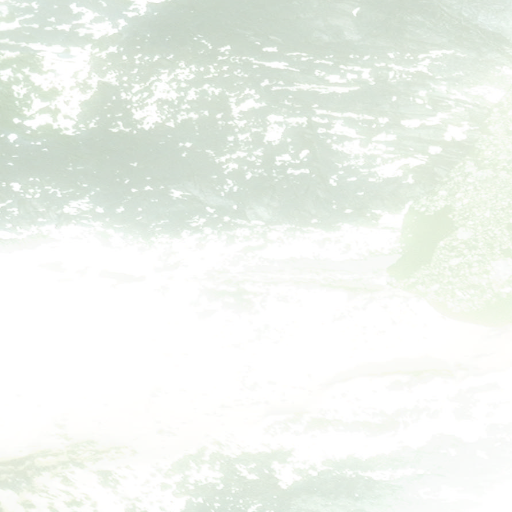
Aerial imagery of cape in Alaska named The Oasis containing only unknown